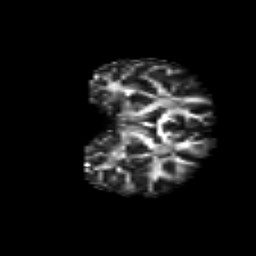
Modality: FA
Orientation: coronal
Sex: male
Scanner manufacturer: siemens
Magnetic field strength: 3 T
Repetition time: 5 s
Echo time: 0.071 s